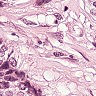
Metastatic tissue present: yes